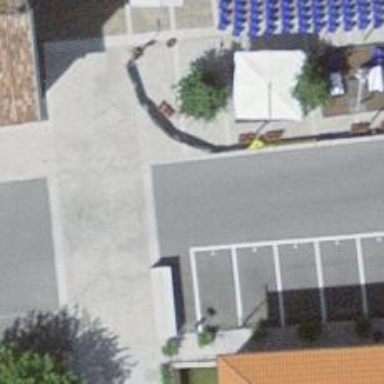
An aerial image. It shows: Asphalt road in living street.